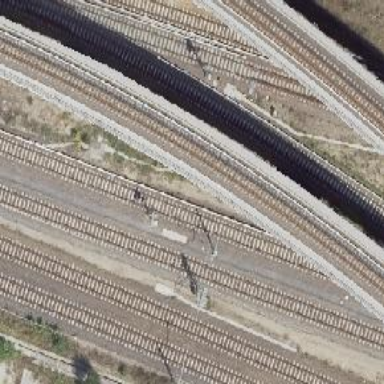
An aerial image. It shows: Railway signal.